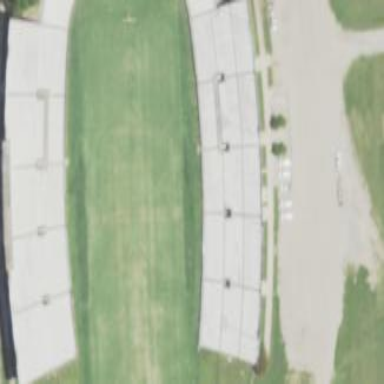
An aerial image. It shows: Stadium used for American football matches.